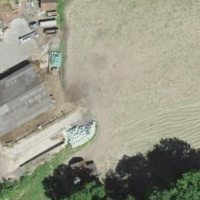
EUNIS habitat code: 45
Species observed at this site:
Juglans regia